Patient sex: M
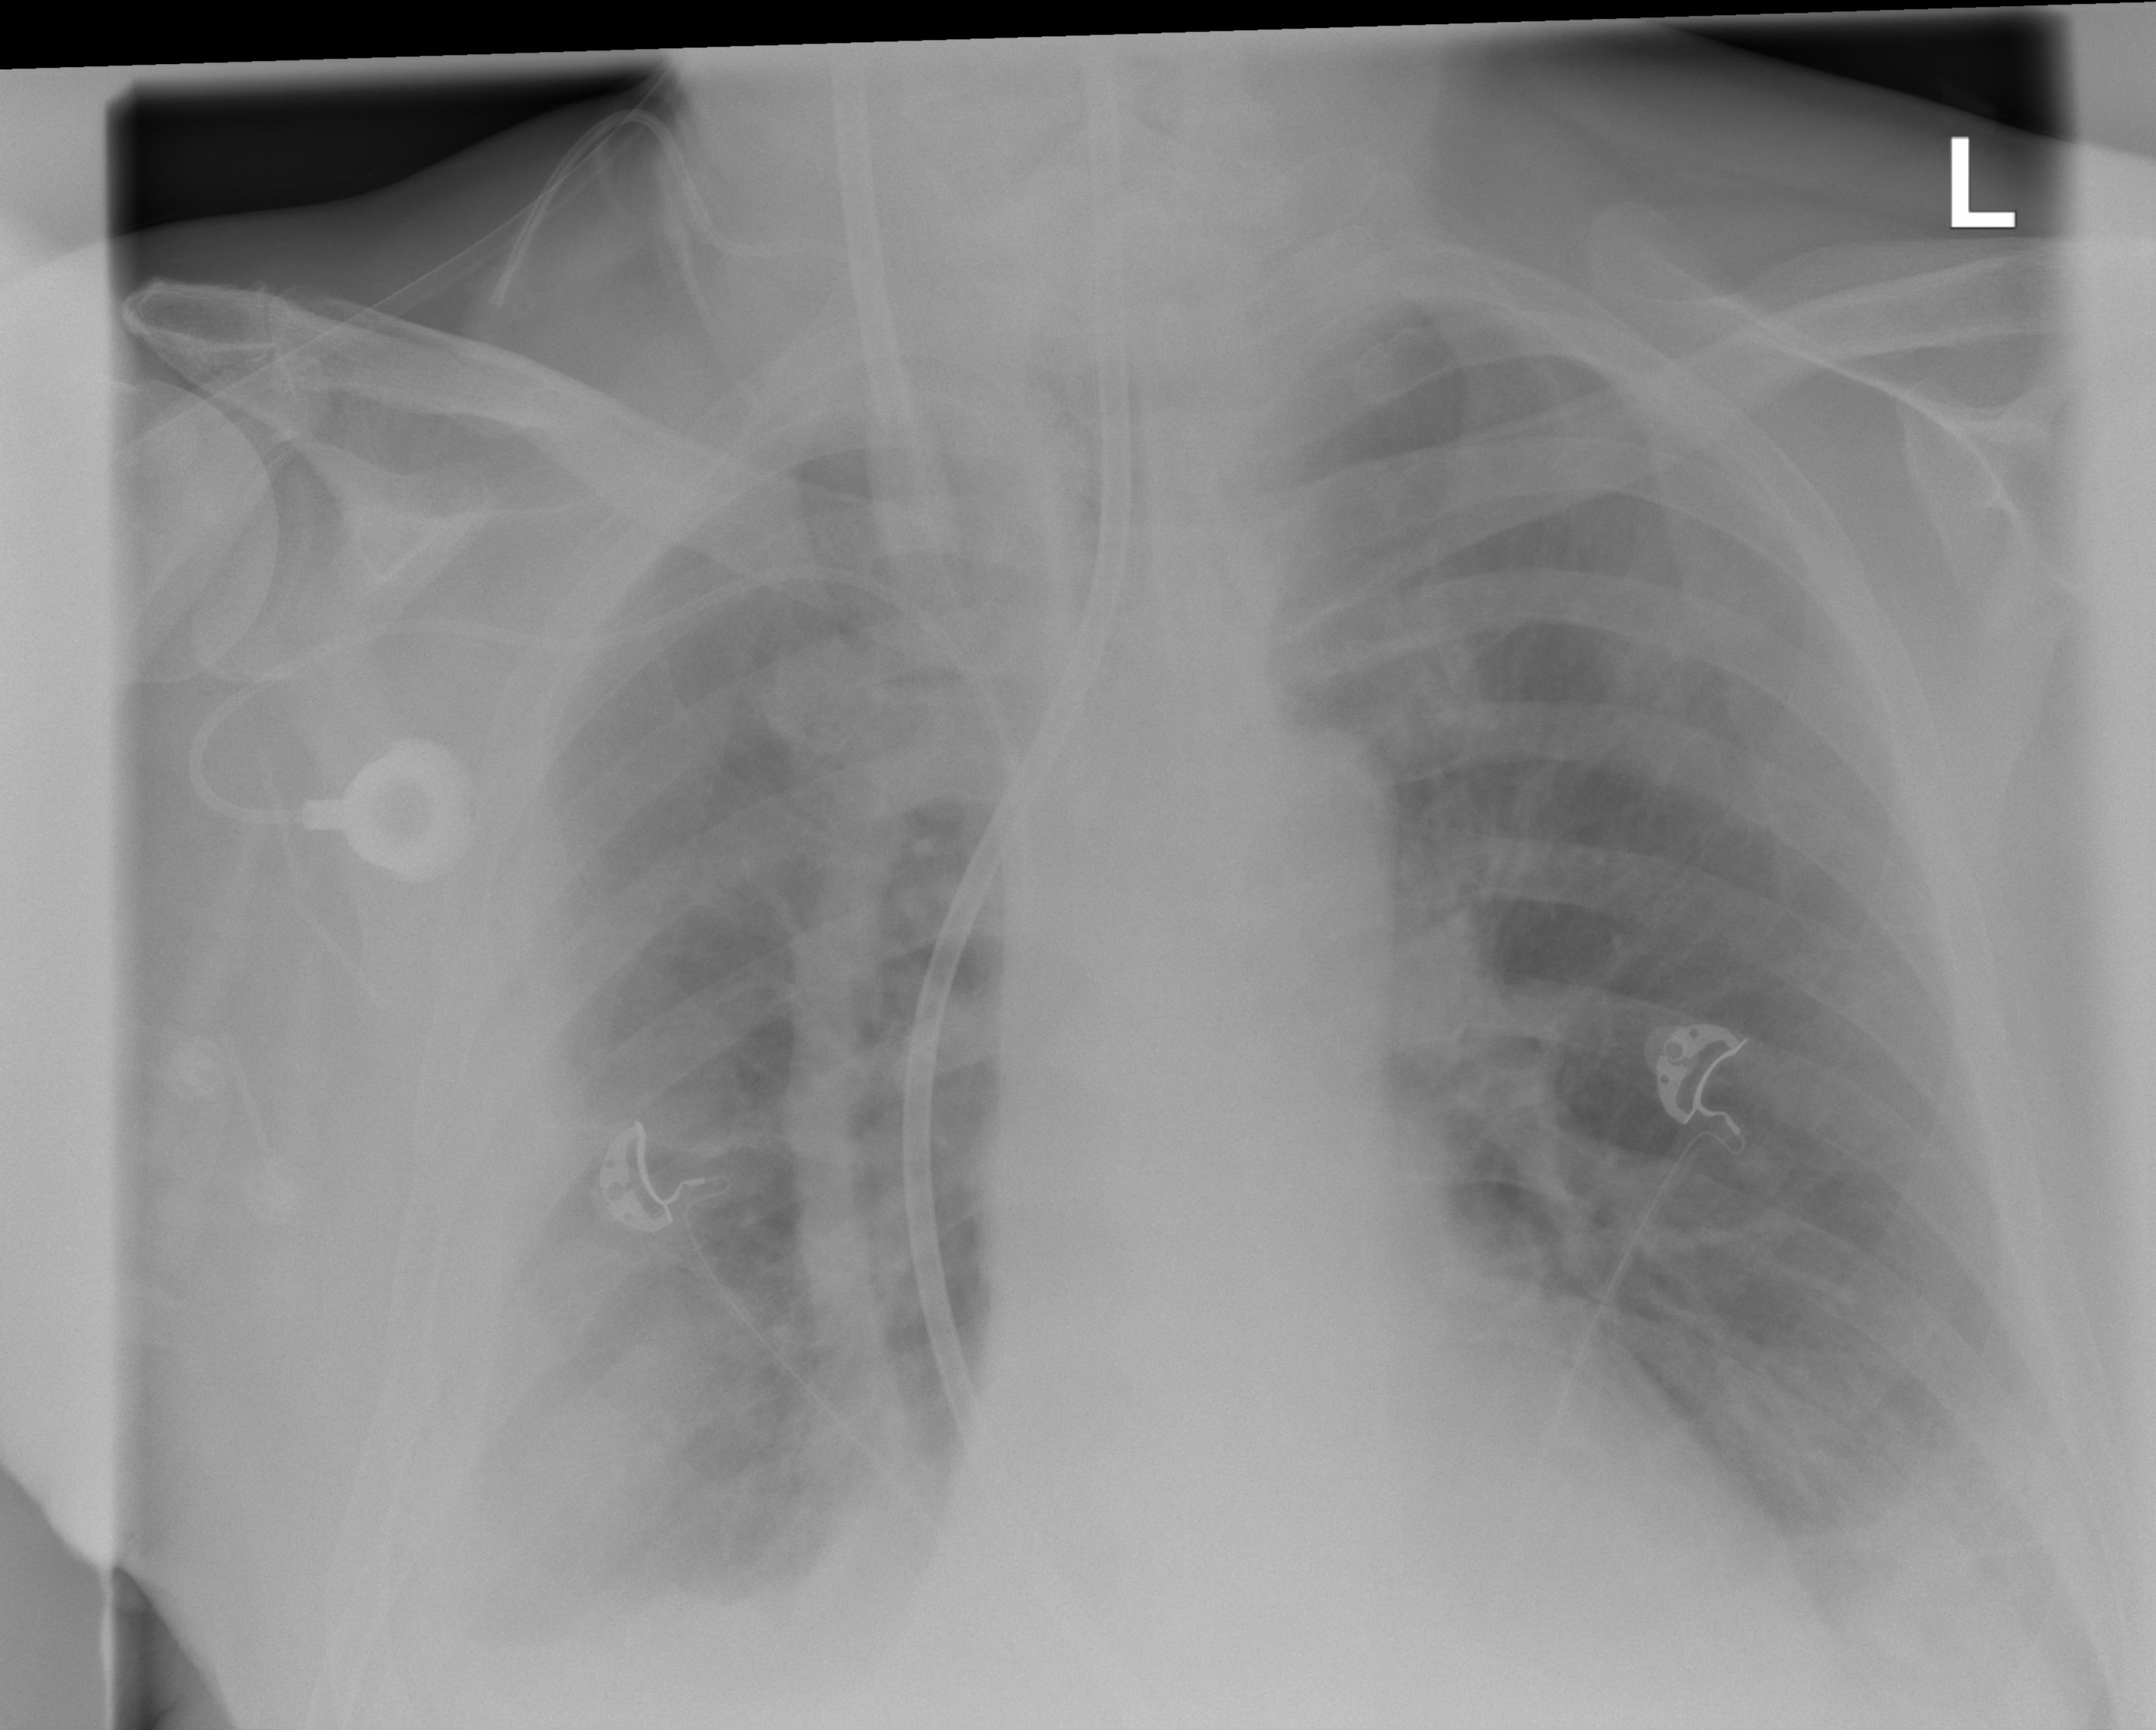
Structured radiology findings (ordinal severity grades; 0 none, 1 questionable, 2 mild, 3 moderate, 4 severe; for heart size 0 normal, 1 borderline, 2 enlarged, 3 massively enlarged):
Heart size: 2
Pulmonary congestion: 0
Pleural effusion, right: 2
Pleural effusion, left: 2
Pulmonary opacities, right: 1
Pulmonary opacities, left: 0
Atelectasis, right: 2
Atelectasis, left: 2